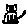
Label: cat